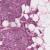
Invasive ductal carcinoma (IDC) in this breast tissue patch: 1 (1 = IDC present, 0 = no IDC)